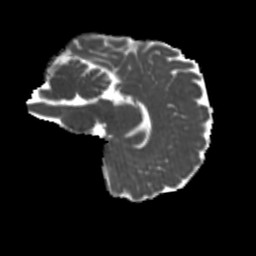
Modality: MD
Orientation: sagittal
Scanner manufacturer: siemens
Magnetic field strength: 3 T
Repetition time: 4 s
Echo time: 0.0594 s